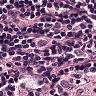
Metastatic tissue present: no